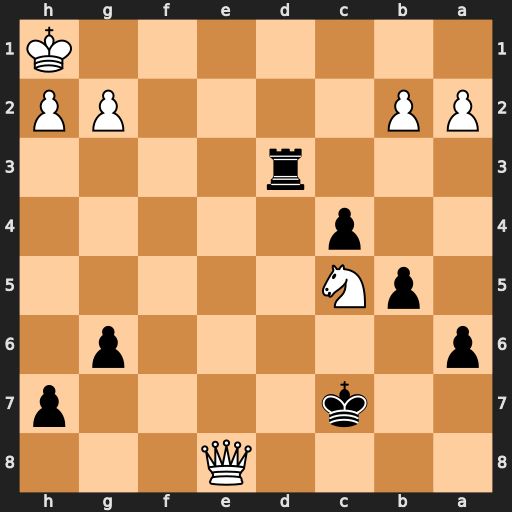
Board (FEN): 4Q3/2k4p/p5p1/1pN5/2p5/3r4/PP4PP/7K
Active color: b
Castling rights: -
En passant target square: -
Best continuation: Rd1+ Qe1 Rxe1#